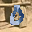
Label: 0